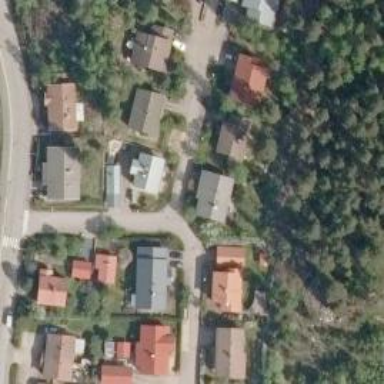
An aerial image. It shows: Living street.